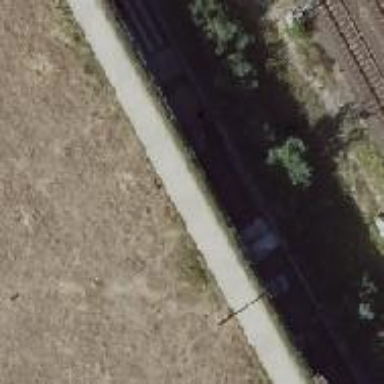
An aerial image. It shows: Building passage tunnel.